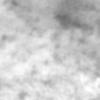
Label: no_change